Brain MRI, t1w sequence, axial 2D slice.
Patient: age 30, sex F, weight 75 kg, height 1.7 m
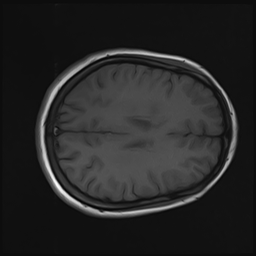